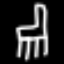
Label: chair